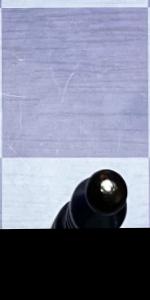
Label: Bishop_Black